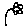
Label: flower